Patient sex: M
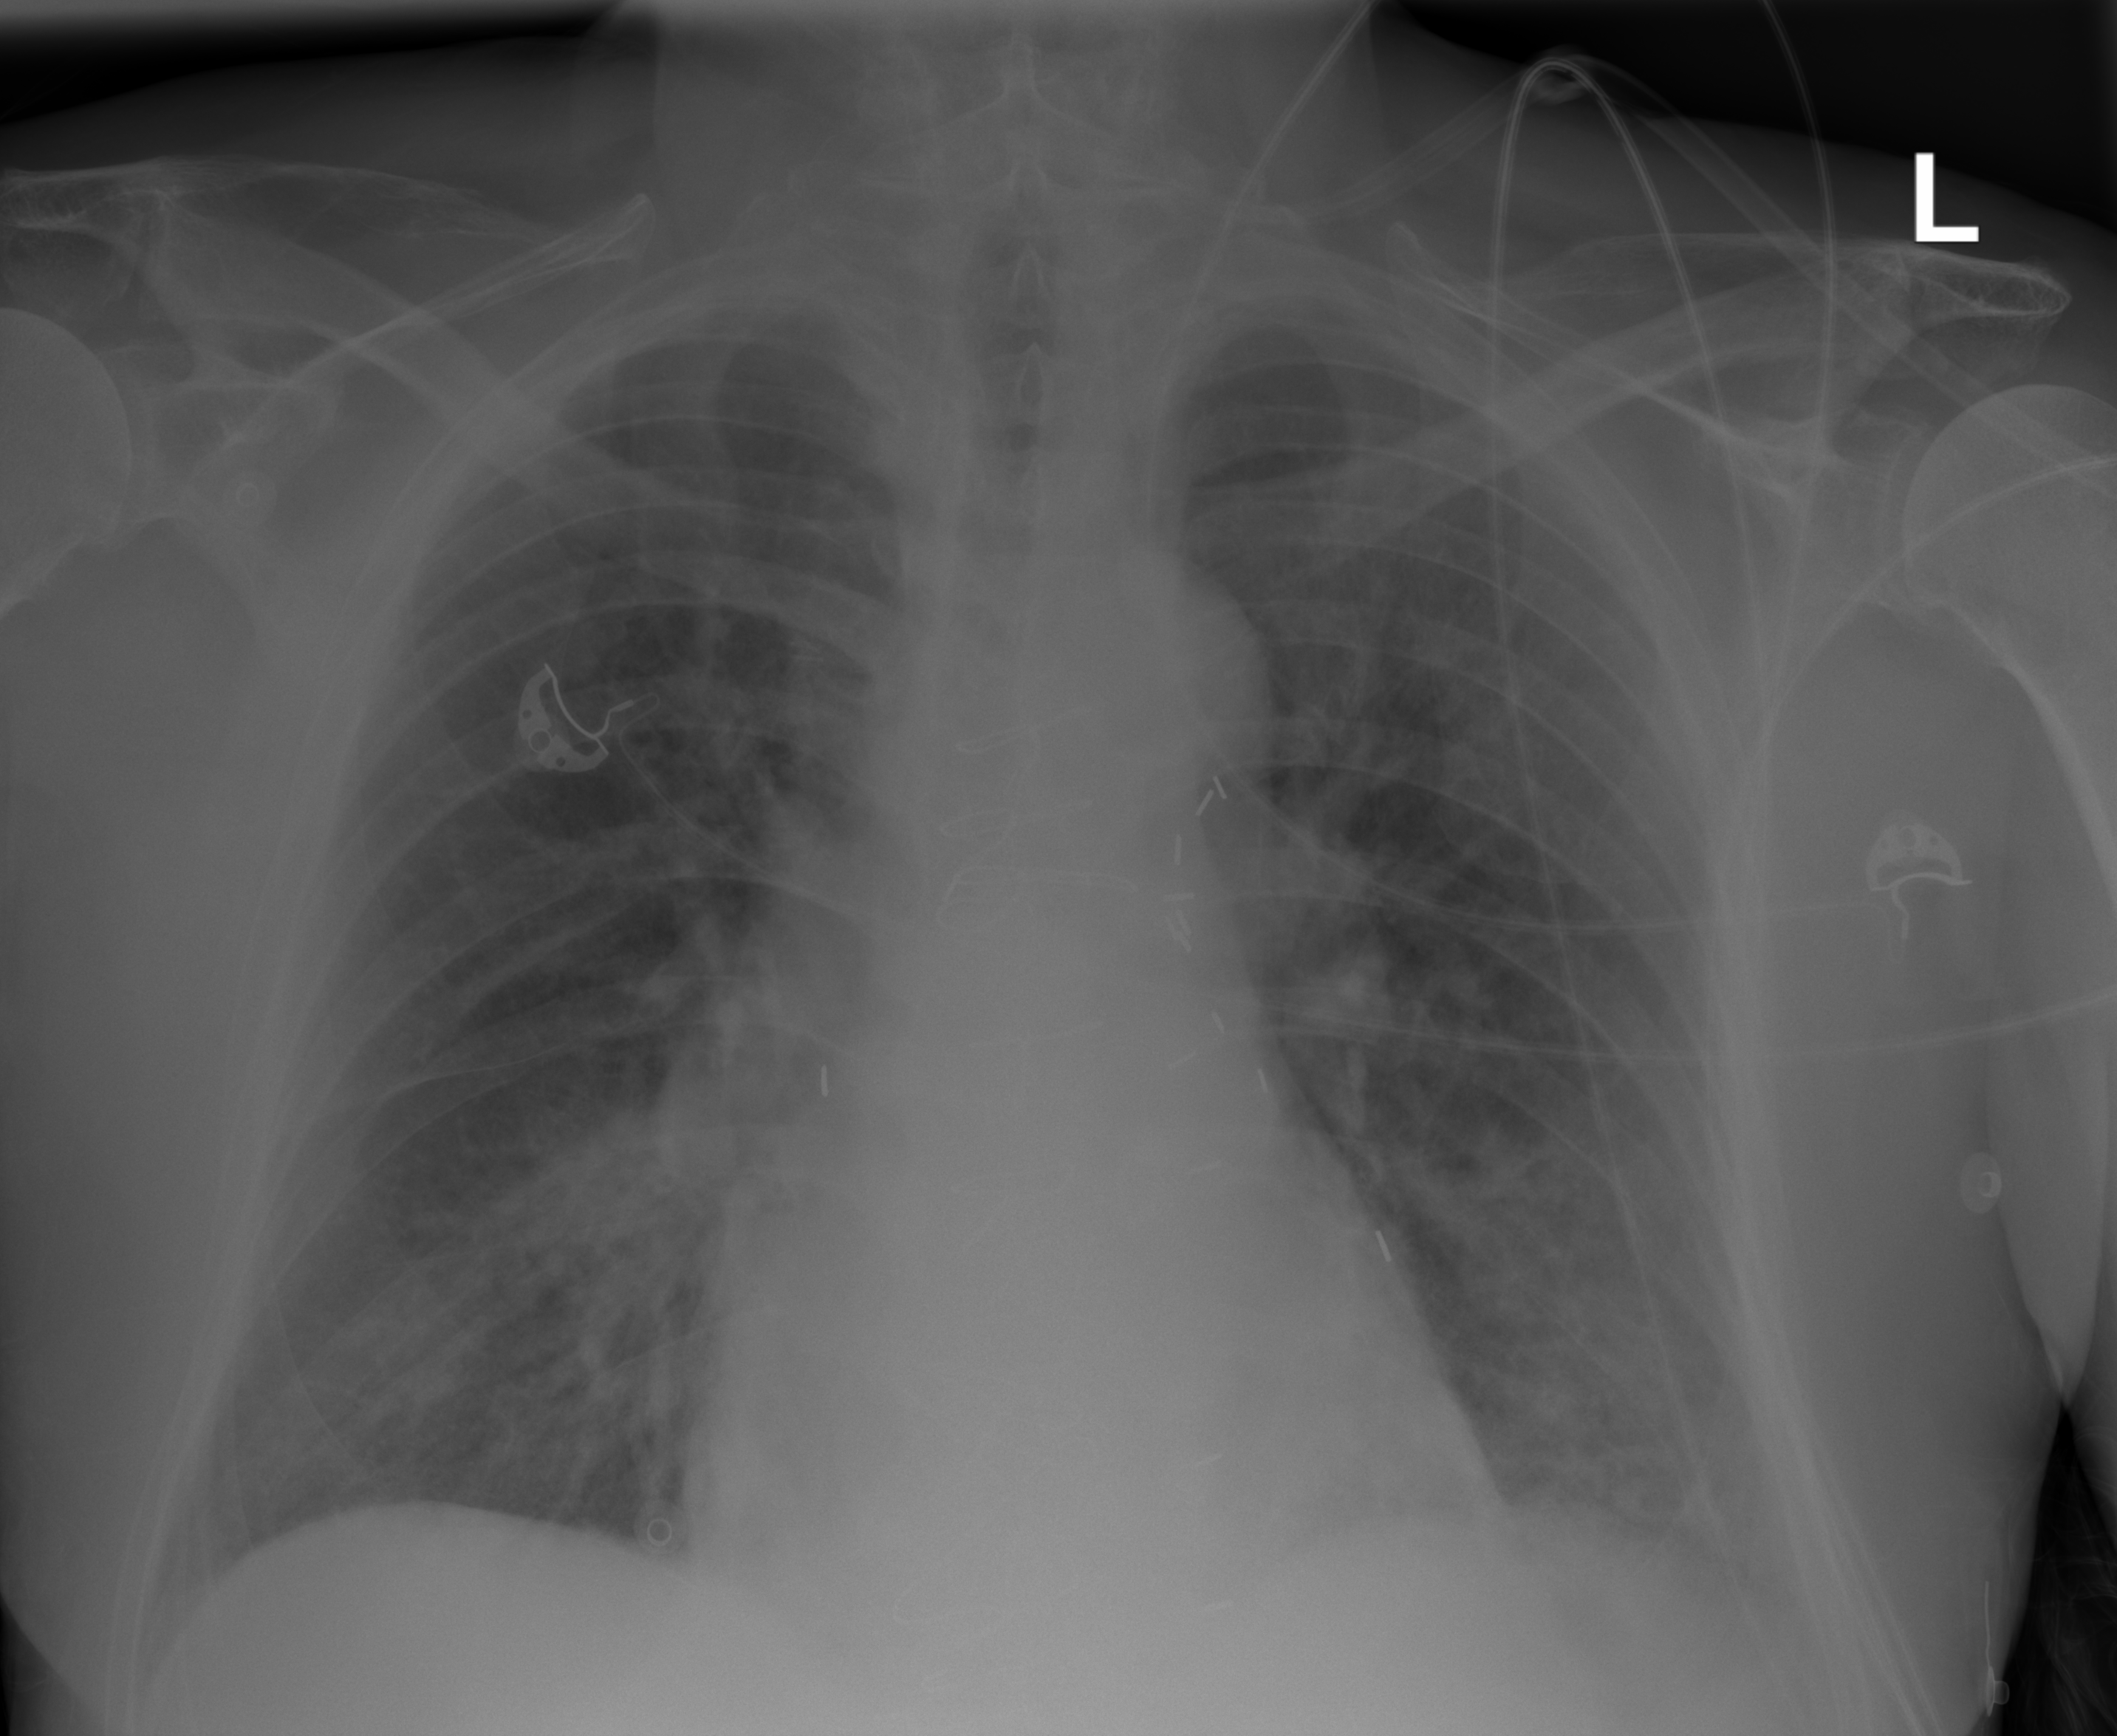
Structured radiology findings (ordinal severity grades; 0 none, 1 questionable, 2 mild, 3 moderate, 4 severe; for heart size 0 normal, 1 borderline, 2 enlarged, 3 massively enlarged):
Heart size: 0
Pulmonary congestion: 0
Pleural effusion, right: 0
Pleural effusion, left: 1
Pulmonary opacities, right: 2
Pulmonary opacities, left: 2
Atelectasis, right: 0
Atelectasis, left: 1